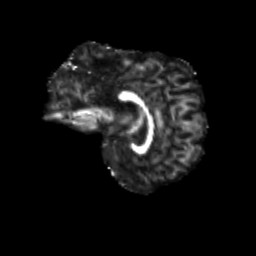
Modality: FA
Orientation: sagittal
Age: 12
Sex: male
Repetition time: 9.512 s
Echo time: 0.089 s